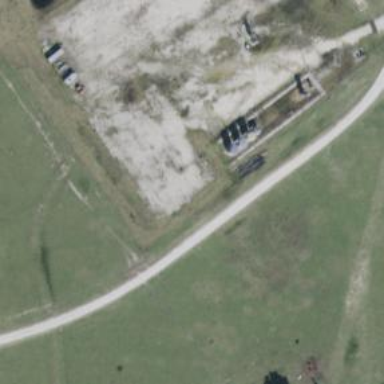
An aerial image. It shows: Storage tank with man-made structure.